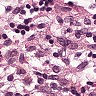
Metastatic tissue present: no